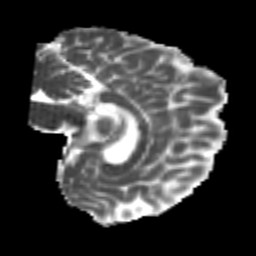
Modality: MD
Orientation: sagittal
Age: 20
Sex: female
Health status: healthy
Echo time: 0.074 s